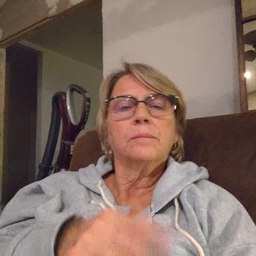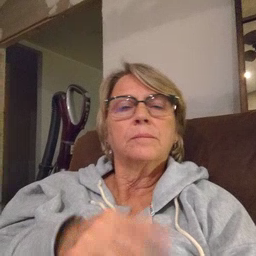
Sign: awake